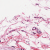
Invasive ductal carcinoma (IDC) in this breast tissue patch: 0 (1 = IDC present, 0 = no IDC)